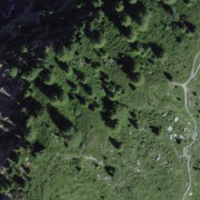
EUNIS habitat code: 26
Species observed at this site:
Gentiana verna